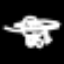
Label: frog